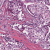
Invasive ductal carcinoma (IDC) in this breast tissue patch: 1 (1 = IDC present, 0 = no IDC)